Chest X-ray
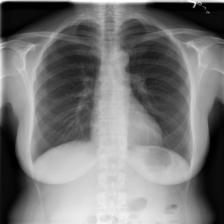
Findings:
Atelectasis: negative
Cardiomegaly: negative
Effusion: negative
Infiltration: negative
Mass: negative
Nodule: negative
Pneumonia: negative
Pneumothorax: negative
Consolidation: negative
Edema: negative
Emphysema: negative
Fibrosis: negative
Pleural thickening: negative
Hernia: negative